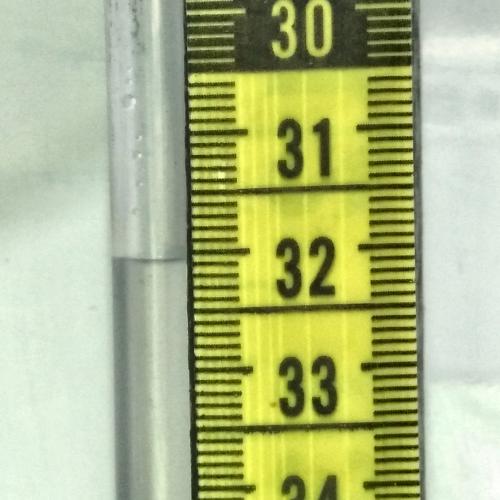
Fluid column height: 32.1 cm